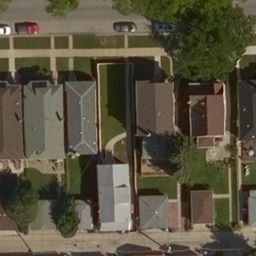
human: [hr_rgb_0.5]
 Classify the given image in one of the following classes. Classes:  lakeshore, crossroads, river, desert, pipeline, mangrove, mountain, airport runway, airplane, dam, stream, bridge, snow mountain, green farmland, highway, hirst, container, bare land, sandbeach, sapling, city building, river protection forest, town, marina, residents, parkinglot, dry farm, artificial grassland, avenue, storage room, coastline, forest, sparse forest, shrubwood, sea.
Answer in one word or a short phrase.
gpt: residents